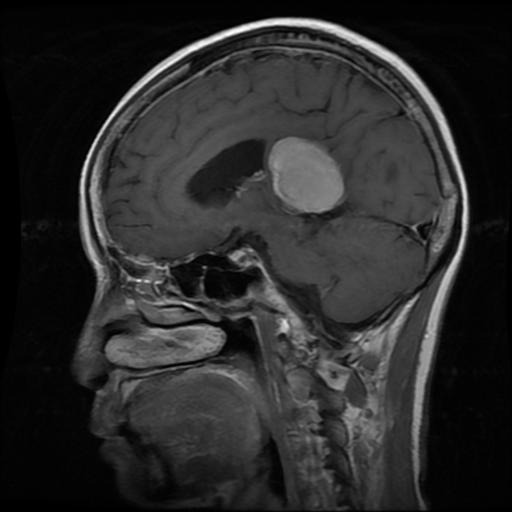
Label: meningioma